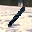
Label: 1